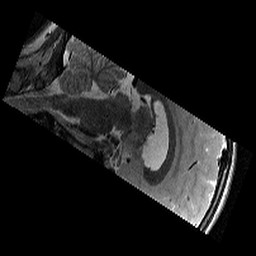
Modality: T2w
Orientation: sagittal
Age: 11
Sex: female
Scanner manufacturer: siemens
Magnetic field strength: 3 T
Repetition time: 9.23 s
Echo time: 0.067 s